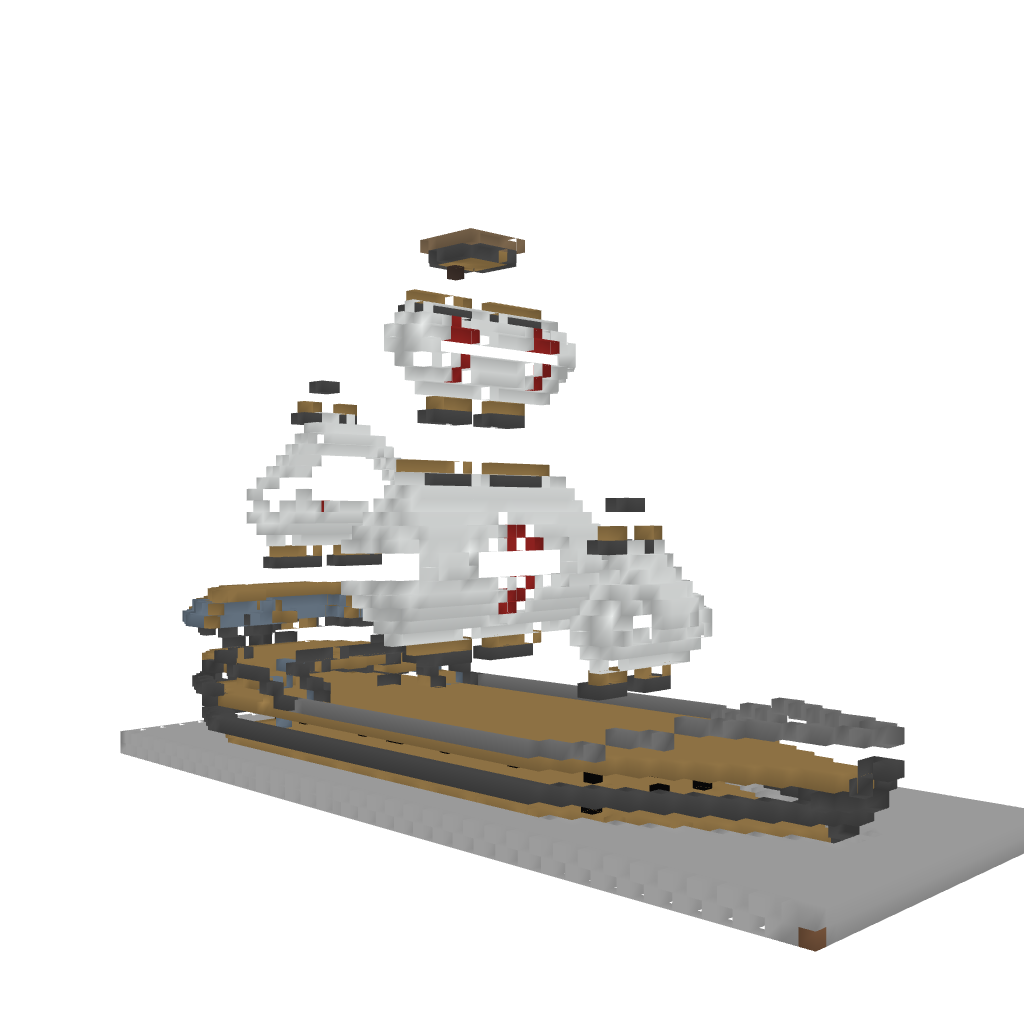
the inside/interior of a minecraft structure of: The ship of the Templars